Question: I have two CPTScatterPlots and I would like to find their intersection and draw a custom circle with fill there. Of course I could calculate it manually, but maybe core plot has this already.
see attached.
Is this possible with Core Plot?
UPDATE based on Eric's sugestion:
'''
/* Add the plot symbol for the intersection */
CPTMutableLineStyle *symbolLineStyle = [CPTMutableLineStyle lineStyle];
symbolLineStyle.lineWidth = 2.;
symbolLineStyle.lineColor = [[CPTColor colorWithComponentRed:91./255. green:173./255. blue:221./255. alpha:1.] colorWithAlphaComponent:1];
CPTPlotSymbol *plotSymbol = [CPTPlotSymbol ellipsePlotSymbol];
plotSymbol.fill = [CPTFill fillWithColor:[[CPTColor colorWithComponentRed:241./255. green:241./255. blue:241. /255. alpha:1.] colorWithAlphaComponent:1.]];
plotSymbol.lineStyle = symbolLineStyle;
plotSymbol.size = CGSizeMake(_CIRCLE_RADIUS, _CIRCLE_RADIUS);
dataSourceIntersectionPlot.plotSymbol = plotSymbol;
'''
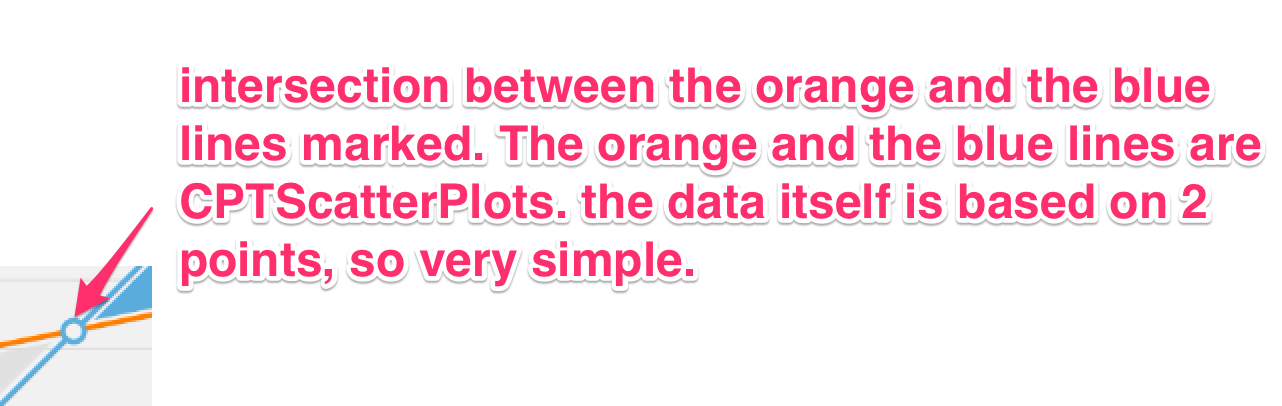
Answer: Core Plot can't find the intersection point for you, but it can mark it. If you know the lines will cross at one of the data points, just add a plot symbol to one of the plots. Implement the '-symbolForScatterPlot:recordIndex:' datasource method and return a symbol at the correct index.
If the lines might cross between data points, create a third plot that is used only for highlighting the crossing point. It only needs one data point with a plot symbol--the intersection point.